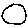
Label: circle